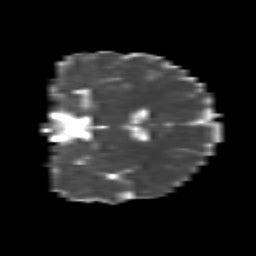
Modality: MD
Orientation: coronal
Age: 18
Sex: male
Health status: healthy
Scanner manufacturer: siemens
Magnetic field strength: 3 T
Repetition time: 8.6 s
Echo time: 0.095 s